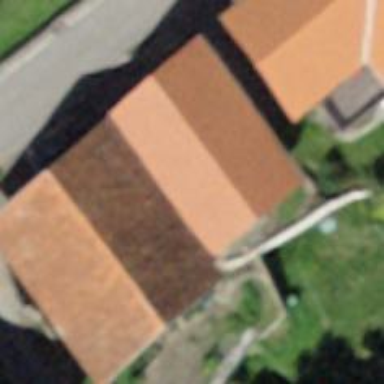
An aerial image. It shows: Rural barn.